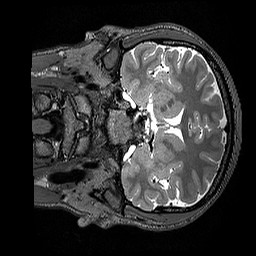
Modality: T2w
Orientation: coronal
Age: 21
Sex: male
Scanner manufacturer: siemens
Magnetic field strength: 3 T
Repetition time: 3.2 s
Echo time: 0.408 s